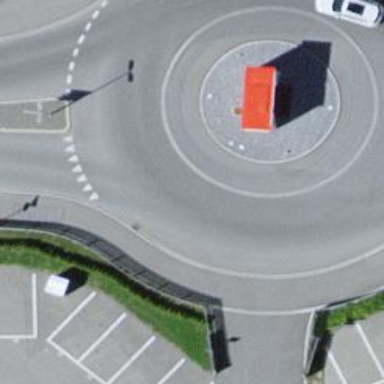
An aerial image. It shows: Tertiary road with asphalt surface leading to roundabout junction.